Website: lowes
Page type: stored-credit-cards
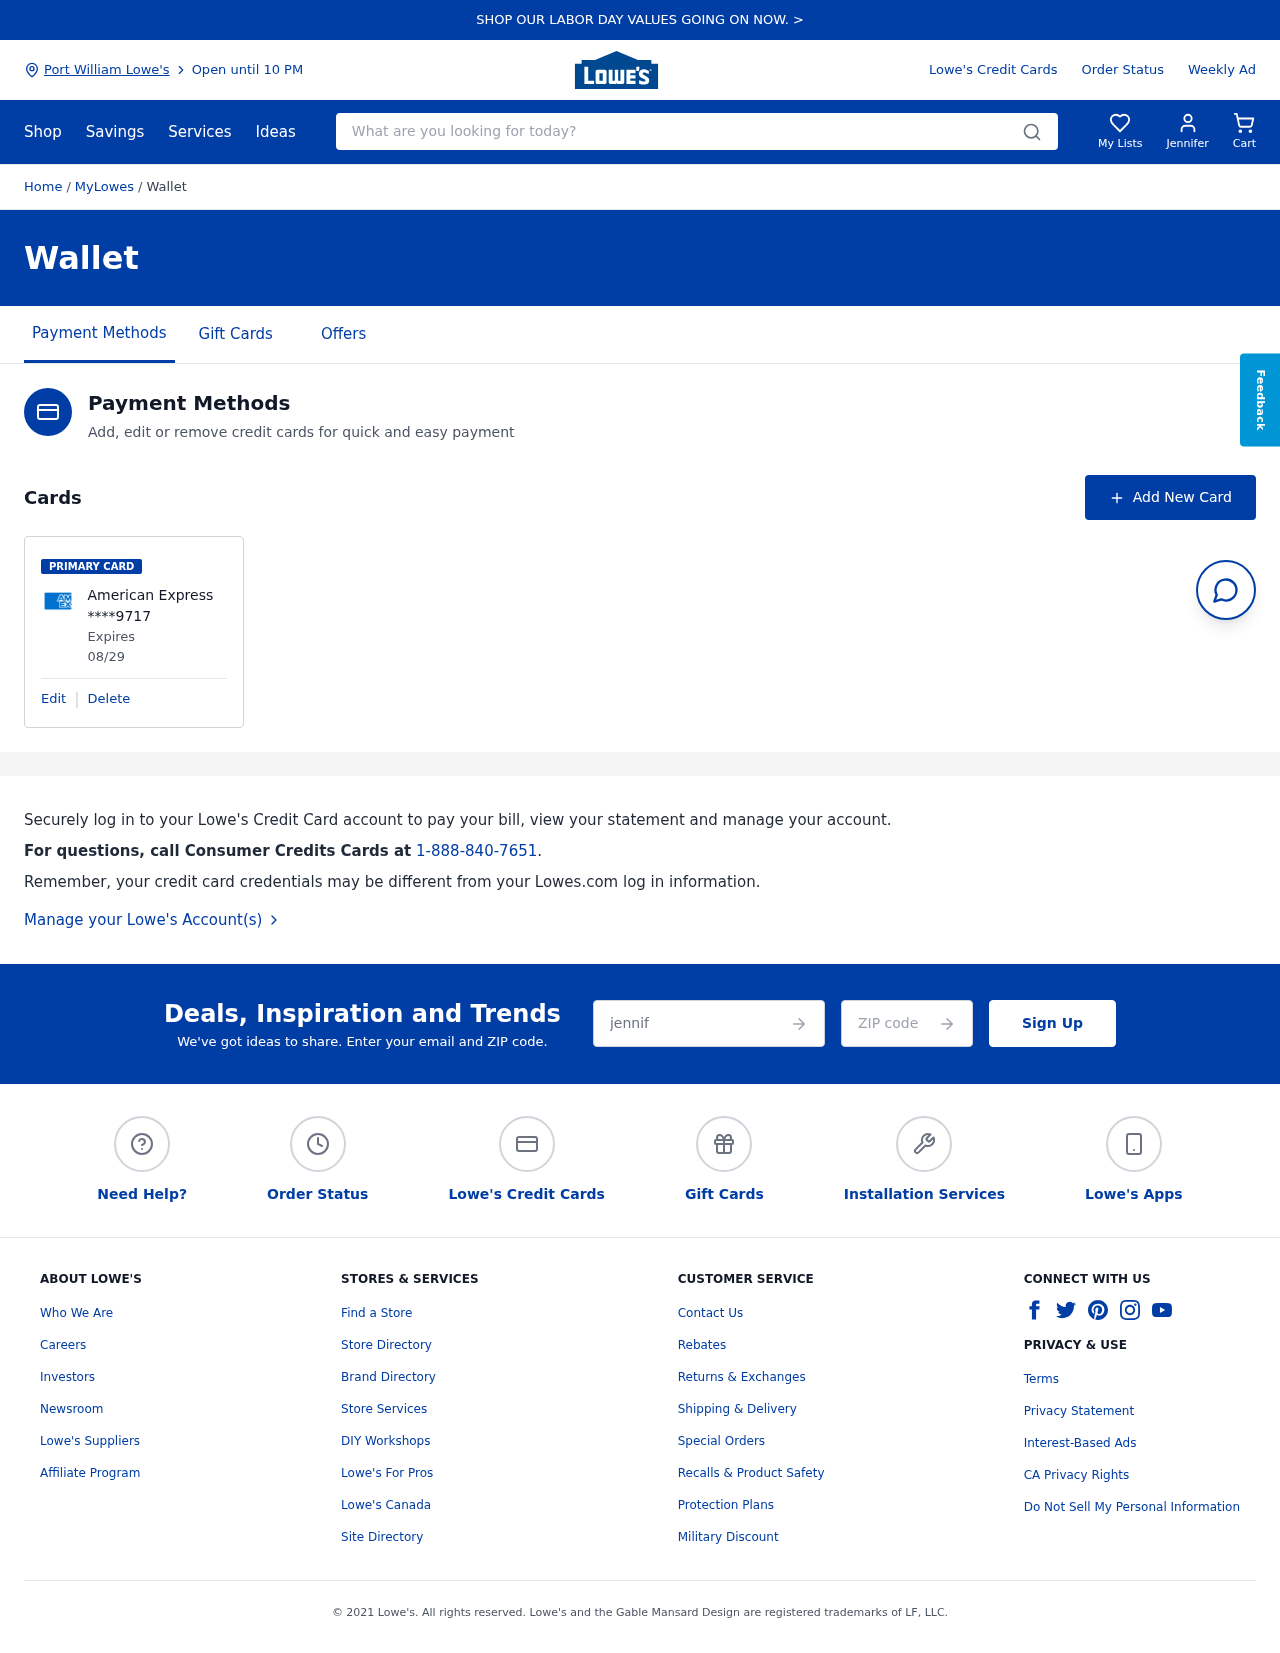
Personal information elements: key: PII_CARD_EXPIRY
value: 08/29
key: PII_CARD_LAST4
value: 9717
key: PII_CARD_TYPE
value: American Express
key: PII_CITY
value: Port William Lowe's
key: PII_EMAIL
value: jenniferlane@yahoo.com
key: PII_FIRSTNAME
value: Jennifer
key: PII_POSTCODE
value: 11470
Search elements: key: HEADER_SEARCH
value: What are you looking for today?